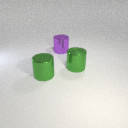
large green metal cylinder to the right of large purple metal cylinder